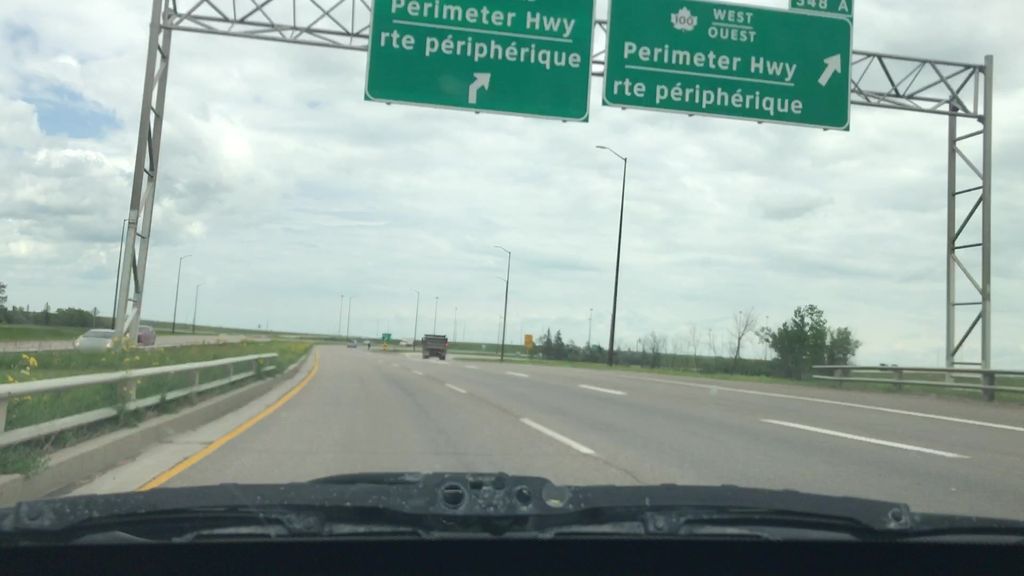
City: winnipeg